【题型】填空题　【知识点】解析几何　【难度】easy
已知方程$2|x| + 3|y| = 6$的曲线是一个菱形, 以此菱形的四个顶点为顶点的椭圆方程是\underline{\quad\quad\quad\quad}.
【解答】
\textbf{【答案】}$\dfrac{x^2}{9} + \dfrac{y^2}{4} = 1$

\textbf{【详解】}
当$x \ge 0$, $y \ge 0$时, 方程$2|x| + 3|y| = 6$可化为$2x + 3y = 6$;

当$x \le 0$, $y \ge 0$时, 方程$2|x| + 3|y| = 6$可化为$-2x + 3y = 6$;

当$x \le 0$, $y \le 0$时, 方程$2|x| + 3|y| = 6$可化为$-2x - 3y = 6$;

当$x \ge 0$, $y \le 0$时, 方程$2|x| + 3|y| = 6$可化为$2x - 3y = 6$.

作出方程$2|x| + 3|y| = 6$所表示的图形如下图所示:

可知方程$2|x| + 3|y| = 6$的曲线是一个菱形,

且该菱形的四个顶点坐标分别为$(3,0)$、$(0,2)$、$(-3,0)$、$(0,-2)$,

因为椭圆过该菱形的四个顶点, 设椭圆的方程为$mx^2 + ny^2 = 1$,

则$\begin{cases}
9m = 1 \\
4n = 1
\end{cases}$, 解得$m = \dfrac{1}{9}$, $n = \dfrac{1}{4}$, 因此, 所求椭圆的方程为$\dfrac{x^2}{9} + \dfrac{y^2}{4} = 1$.

故答案为: $\dfrac{x^2}{9} + \dfrac{y^2}{4} = 1$.
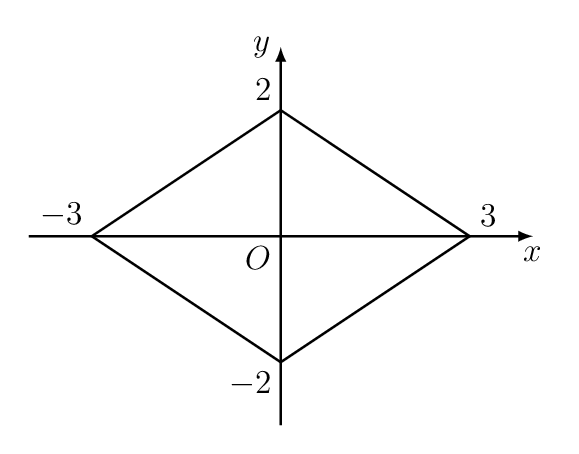